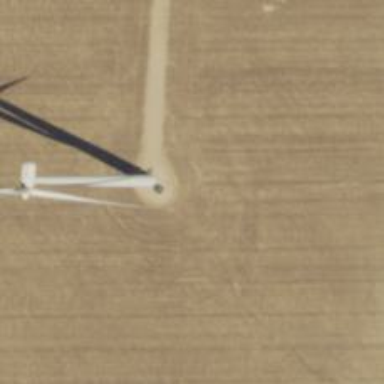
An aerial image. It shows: Wind generator with horizontal axis. The generator is wind turbine.